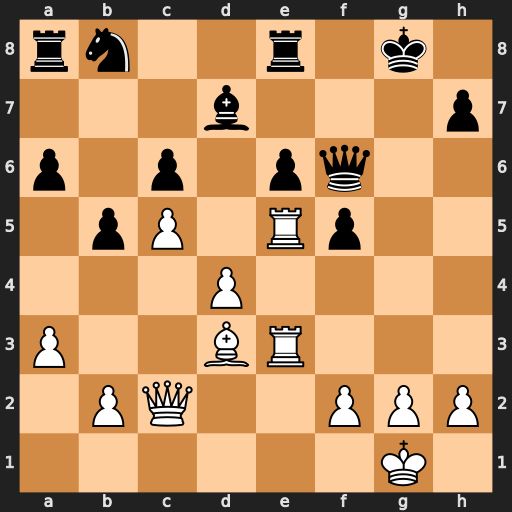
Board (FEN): rn2r1k1/3b3p/p1p1pq2/1pP1Rp2/3P4/P2BR3/1PQ2PPP/6K1
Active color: w
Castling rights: -
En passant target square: -
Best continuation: Bxf5 exf5 Rxe8+ Bxe8 Rxe8+